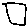
Label: square